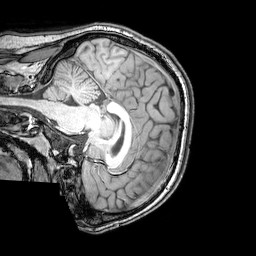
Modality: T1w
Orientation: sagittal
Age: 24
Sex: male
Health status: healthy
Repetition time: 0.081 s
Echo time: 0.037 s